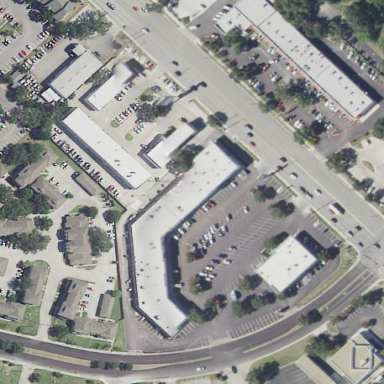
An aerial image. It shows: Retail area.